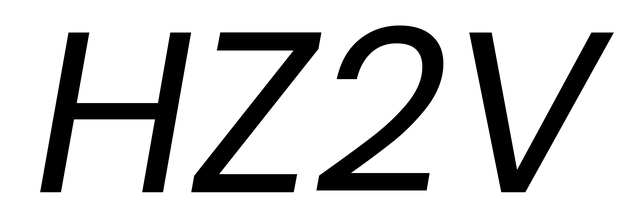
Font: Poppins-Italic